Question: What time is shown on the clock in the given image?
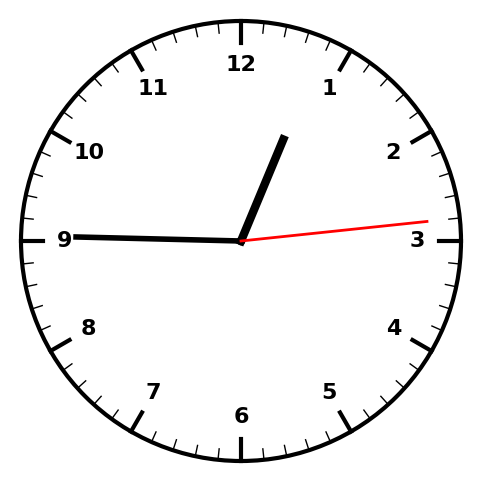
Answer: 12:45:14